Question: I need to manipulate multiple excel files and as per my research powershell would be the best way to do so. Here's my question.
I have probably more that 500+ excel files containing a similar format to the screenshot below.

Each excel file has 2 sheets. What really matter is the data on sheet 2 which contains the data. I would like to auto insert a value for the Branch column which you could see is blank. The branch would be taken from cell B2. I would really help of I could manipulate all the 500+ excel files in one run. Hope you could help. Also, the 500+ excel files have different filenames but have the same format.
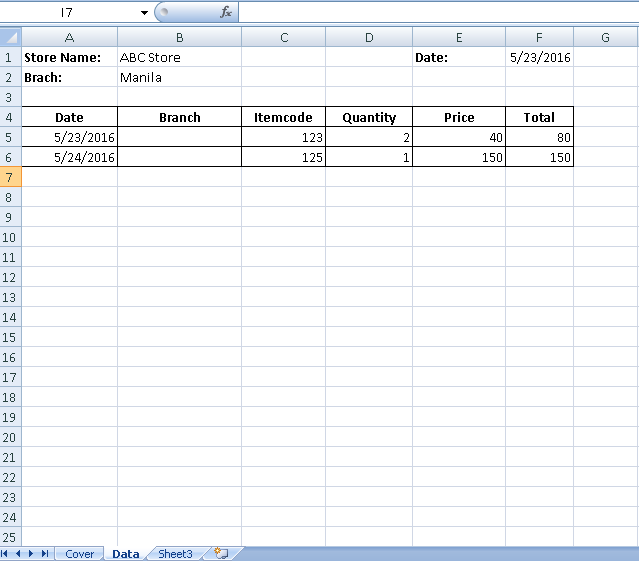
Answer: PowerShell can indeed do this fairly easily. First you get the list of files, then you launch Excel, and in a ForEach loop you open the file, find the value of B2, apply it in all B column cells for rows 5 and over that are used. Then save and close that file, and move to the next one. At the end we close Excel.
'''
#Get list of files
$Files = Get-ChildItem c:\Path\To\Files\*.xlsx
#Launch Excel
$XL = New-Object -ComObject Excel.Application
ForEach($File in $Files){
#Open the file and get the Data sheet
$WB = $XL.Workbooks.Open($File.Fullname)
$Sheet = $WB.Worksheets.Item('Data')
#Get the value from B2
$Branch = $Sheet.Rows.Item(2).Cells.Item(2).Value2
#Loop through rows, skipping the first 4, and set the branch value
$($Sheet.UsedRange.Rows) | Select -Skip 4 | ForEach{ $_.Cells.Item(2).Value2 = $Branch }
#Save and close the file
$WB.Save()
$WB.Close($true)
}
#Close Excel
$XL.Quit()
'''